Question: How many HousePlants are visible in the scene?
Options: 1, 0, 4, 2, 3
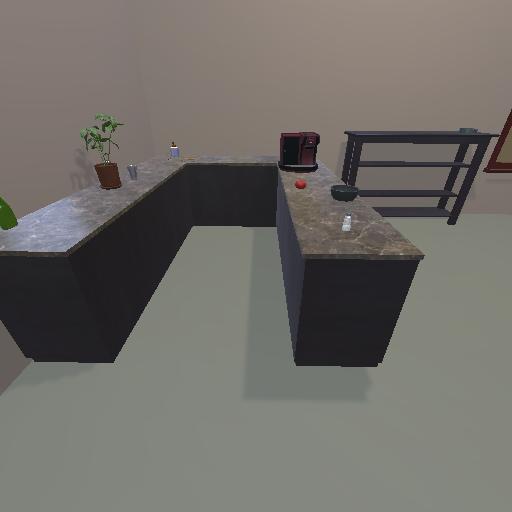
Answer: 1